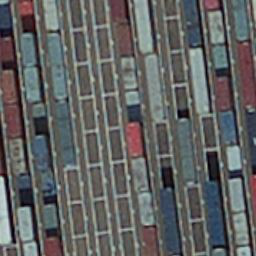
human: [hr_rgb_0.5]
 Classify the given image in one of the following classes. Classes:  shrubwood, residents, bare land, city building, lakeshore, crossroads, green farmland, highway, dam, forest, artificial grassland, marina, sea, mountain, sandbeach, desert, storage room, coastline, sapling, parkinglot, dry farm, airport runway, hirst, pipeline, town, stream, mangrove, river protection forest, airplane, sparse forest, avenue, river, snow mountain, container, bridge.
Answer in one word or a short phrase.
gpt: container